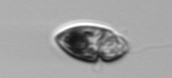
Label: Katodinium_or_Torodinium